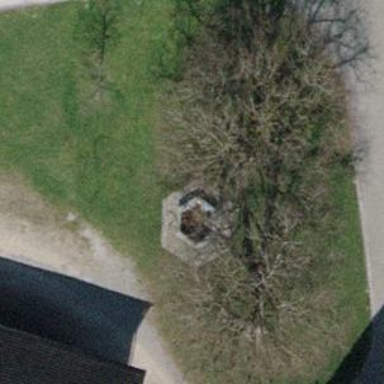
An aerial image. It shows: Beautiful fountain.